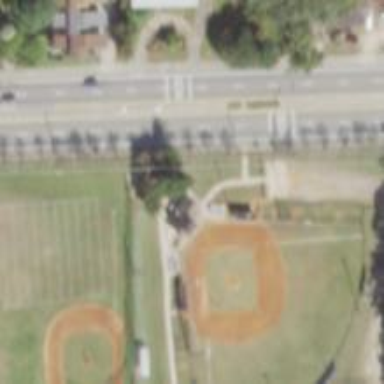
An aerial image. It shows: Baseball pitch for leisure and sports activities.